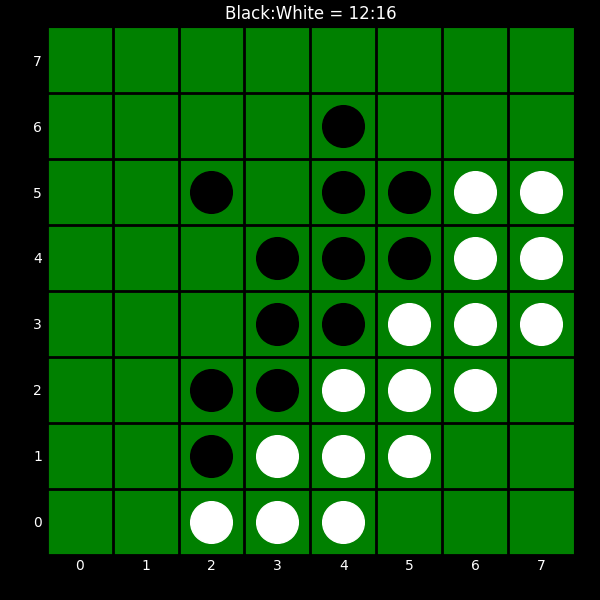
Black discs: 12
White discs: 16